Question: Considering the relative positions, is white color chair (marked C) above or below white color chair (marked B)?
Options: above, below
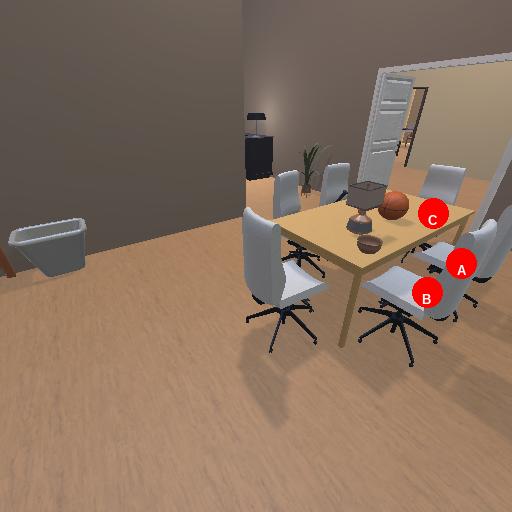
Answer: above